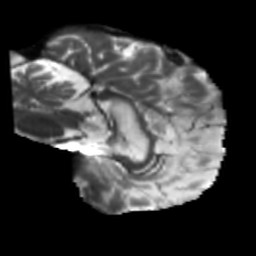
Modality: T2w
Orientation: sagittal
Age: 46
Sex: male
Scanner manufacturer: siemens
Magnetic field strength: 3 T
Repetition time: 5.47 s
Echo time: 0.0854 s